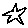
Label: star